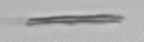
Label: fiber